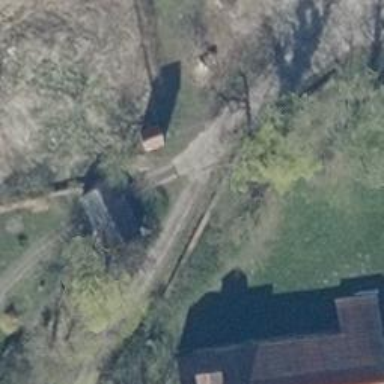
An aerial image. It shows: Village.